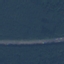
Land use / land cover: Highway